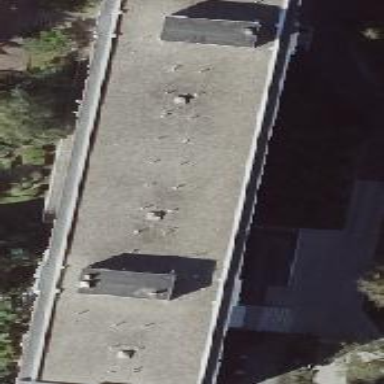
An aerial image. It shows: Flat-roofed apartment building.